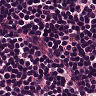
Metastatic tissue present: no